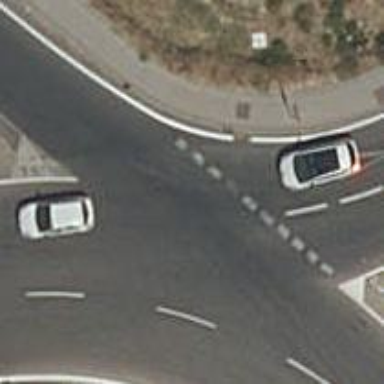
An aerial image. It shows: Secondary road leading to roundabout.